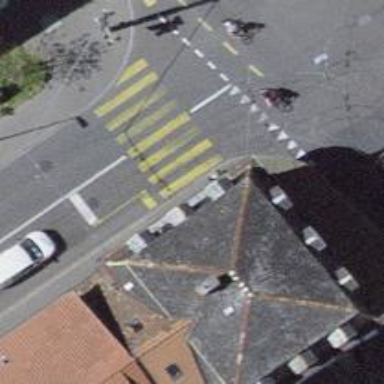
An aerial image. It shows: Road crossing with traffic signals.